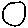
Label: circle